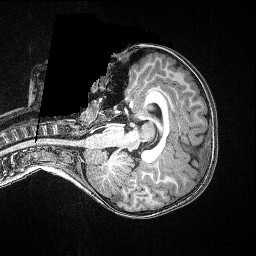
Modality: T1w
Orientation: axial